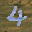
Label: 4